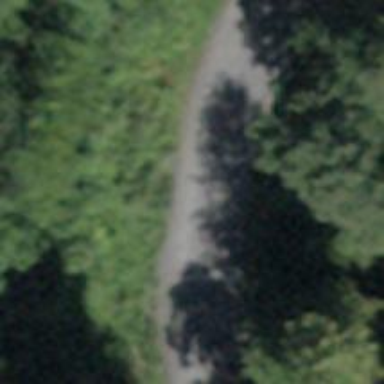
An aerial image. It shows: Culvert tunnel.